Question: I just tried to create my first function in octave, it looks as follows:
'''
function hui(x)
if(0 <= x && x <2)
retval = (1.5 * x + 2)
elseif(2<= x && x <4)
retval = (-x + 5)
elseif(4<= x && x < 6)
retval = (0.5 * x)
elseif(6<= x && x < 8)
retval = (x - 3)
elseif(8<= x && x <=10)
retval = (2 * x - 11)
endif
endfunction
'''
but if I try to plot it using: 'x=0:0.1:10; plot(x, hui(x));'
It shows a plot witch seems a little bit strange.

What did I wrong?
Thanks in advance
John
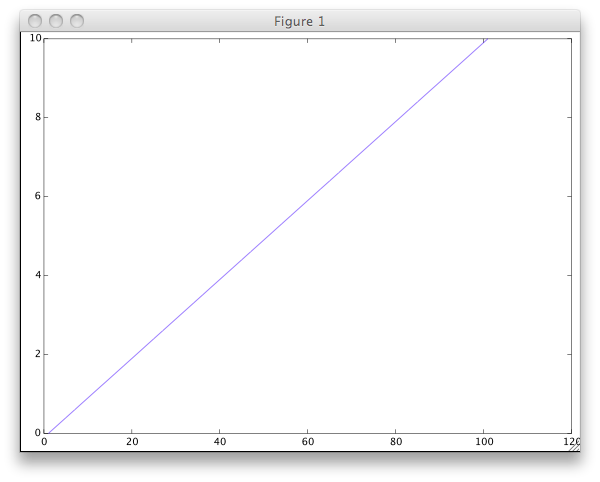
Answer: You'll have to pardon my rustiness with the package, but you need to change the code around a bit. Notably, the notation '0<=x' is incorrect, and must be 'x>=0'. Since 'hui' is operating on a vector, I believe you need to take that into account when constructing your return value.
I'm sure there are more effective ways of vectorizing this, but basically, While stepping over the input vector, I added the latest value onto the return vector, and at the end lopping off the initial 0 that I had put in. I put in a sentinel value in case the input didn't fulfill one of the criteria (it was always taking the "else" path in your code, so putting something there could have alerted you to something being wrong).
'''
function [retval] = hui(x)
retval = 0
for i=1:size(x,2)
if(x(i)>=0 && x(i) <2)
retval = [retval (1.5 * x(i) + 2)];
elseif( x(i)>=2 && x(i) <4)
retval = [retval (-1*x(i) + 5)];
elseif(x(i)>=4 && x(i) < 6)
retval = [retval (0.5 * x(i))];
elseif(x(i)>=6 && x(i) < 8)
retval = [retval (x(i) - 3)];
elseif(x(i)>=8 && x(i) <=10)
retval = [retval (2 * x(i) - 11)];
else
retval = -999;
endif
endfor
retval = retval(2:size(retval,2));
endfunction
'''